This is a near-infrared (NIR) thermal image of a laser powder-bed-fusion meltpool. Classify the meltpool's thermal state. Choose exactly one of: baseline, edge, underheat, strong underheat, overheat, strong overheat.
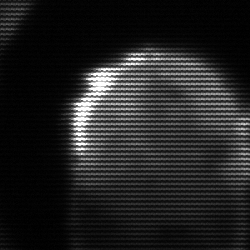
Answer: edge